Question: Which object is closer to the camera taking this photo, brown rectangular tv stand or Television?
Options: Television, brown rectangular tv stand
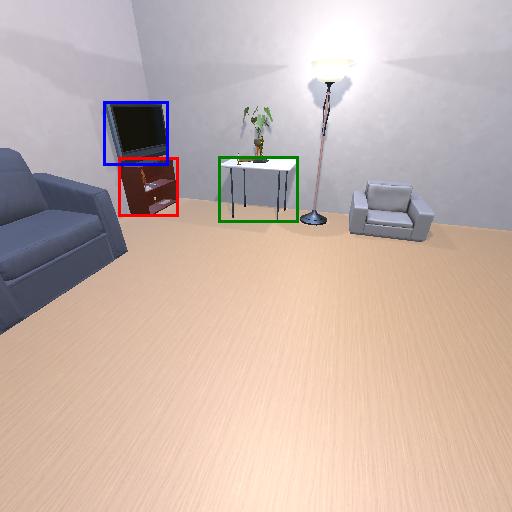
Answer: Television